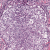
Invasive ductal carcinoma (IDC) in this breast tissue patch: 1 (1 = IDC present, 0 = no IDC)